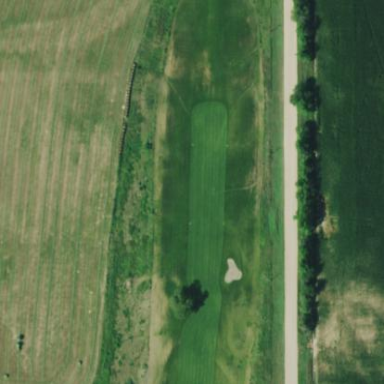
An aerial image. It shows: Area with grass used as rough in golf course.